Question: Please can anyone suggest a way to databind a database table to a gridview but in a specific layout where column values should appear in sub rows within a main row, like wise all rows from the database table should list down inside that Gridview.I know the normal way of databinding to a gridview Where it display row data(From Database Table) as columns, but what I want is like below

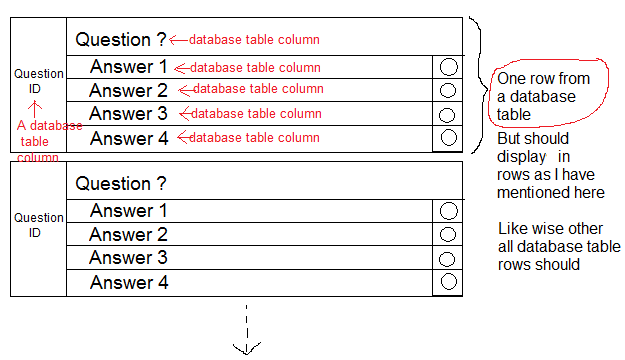
Answer: Gridview is not suitable for this type of format.
If you are okay with repeater, you can do something like this:
And here's a link to MSDN: <URL>.
If you want to post each answer selection, you can use option button and group them. You can use questionid as a part of group name and in the code get the question id. Your markup may look like below:
'''
<asp:Repeater ID="Repeater1" runat="server">
<HeaderTemplate>
<table border="1">
<tr>
<th colspan="2"></th>
</tr>
</HeaderTemplate>
<ItemTemplate>
<tr>
<td><%# DataBinder.Eval(Container.DataItem, "QuestionId") %> </td>
<td>
<table>
<tr>
<td colspan="4"><%# DataBinder.Eval(Container.DataItem, "Question") %> </td>
</tr>
<tr>
<td>
<asp:RadioButton ID="RadioButton1" runat="server" AutoPostBack="true" Text='<%# DataBinder.Eval(Container.DataItem, "Answer1") %>'
OnCheckedChanged="RadioButton1_CheckedChanged" GroupName='<%# Eval("QuestionId","Grp_{0}") %>' TextAlign="Left" />
</td>
<td><asp:RadioButton ID="RadioButton2" runat="server" AutoPostBack="true" Text='<%# DataBinder.Eval(Container.DataItem, "Answer2") %>'
OnCheckedChanged="RadioButton2_CheckedChanged" GroupName='<%# Eval("QuestionId","Grp_{0}") %>' TextAlign="Left" />
</td>
<td><asp:RadioButton ID="RadioButton3" runat="server" AutoPostBack="true" Text='<%# DataBinder.Eval(Container.DataItem, "Answer3") %>'
OnCheckedChanged="RadioButton3_CheckedChanged" GroupName='<%# Eval("QuestionId","Grp_{0}") %>' TextAlign="Left" />
</td>
<td><asp:RadioButton ID="RadioButton4" runat="server" AutoPostBack="true" Text='<%# DataBinder.Eval(Container.DataItem, "Answer4") %>'
OnCheckedChanged="RadioButton4_CheckedChanged" GroupName='<%# Eval("QuestionId","Grp_{0}") %>' TextAlign="Left" />
</td>
</tr>
</table>
</td>
</tr>
</ItemTemplate>
<FooterTemplate>
</table>
</FooterTemplate>
</asp:Repeater>
'''
And in the code:
'''
protected void RadioButton1_CheckedChanged(object sender, EventArgs e)
{
string grpId = ((RadioButton)sender).GroupName;
int questionId = 0;
int.TryParse(grpId.Split('_')[1].ToString(), out questionId);
//Use questionId
}
'''